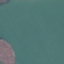
Label: SeaLake